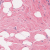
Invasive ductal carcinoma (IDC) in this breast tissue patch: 1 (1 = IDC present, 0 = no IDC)